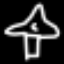
Label: mushroom